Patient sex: M
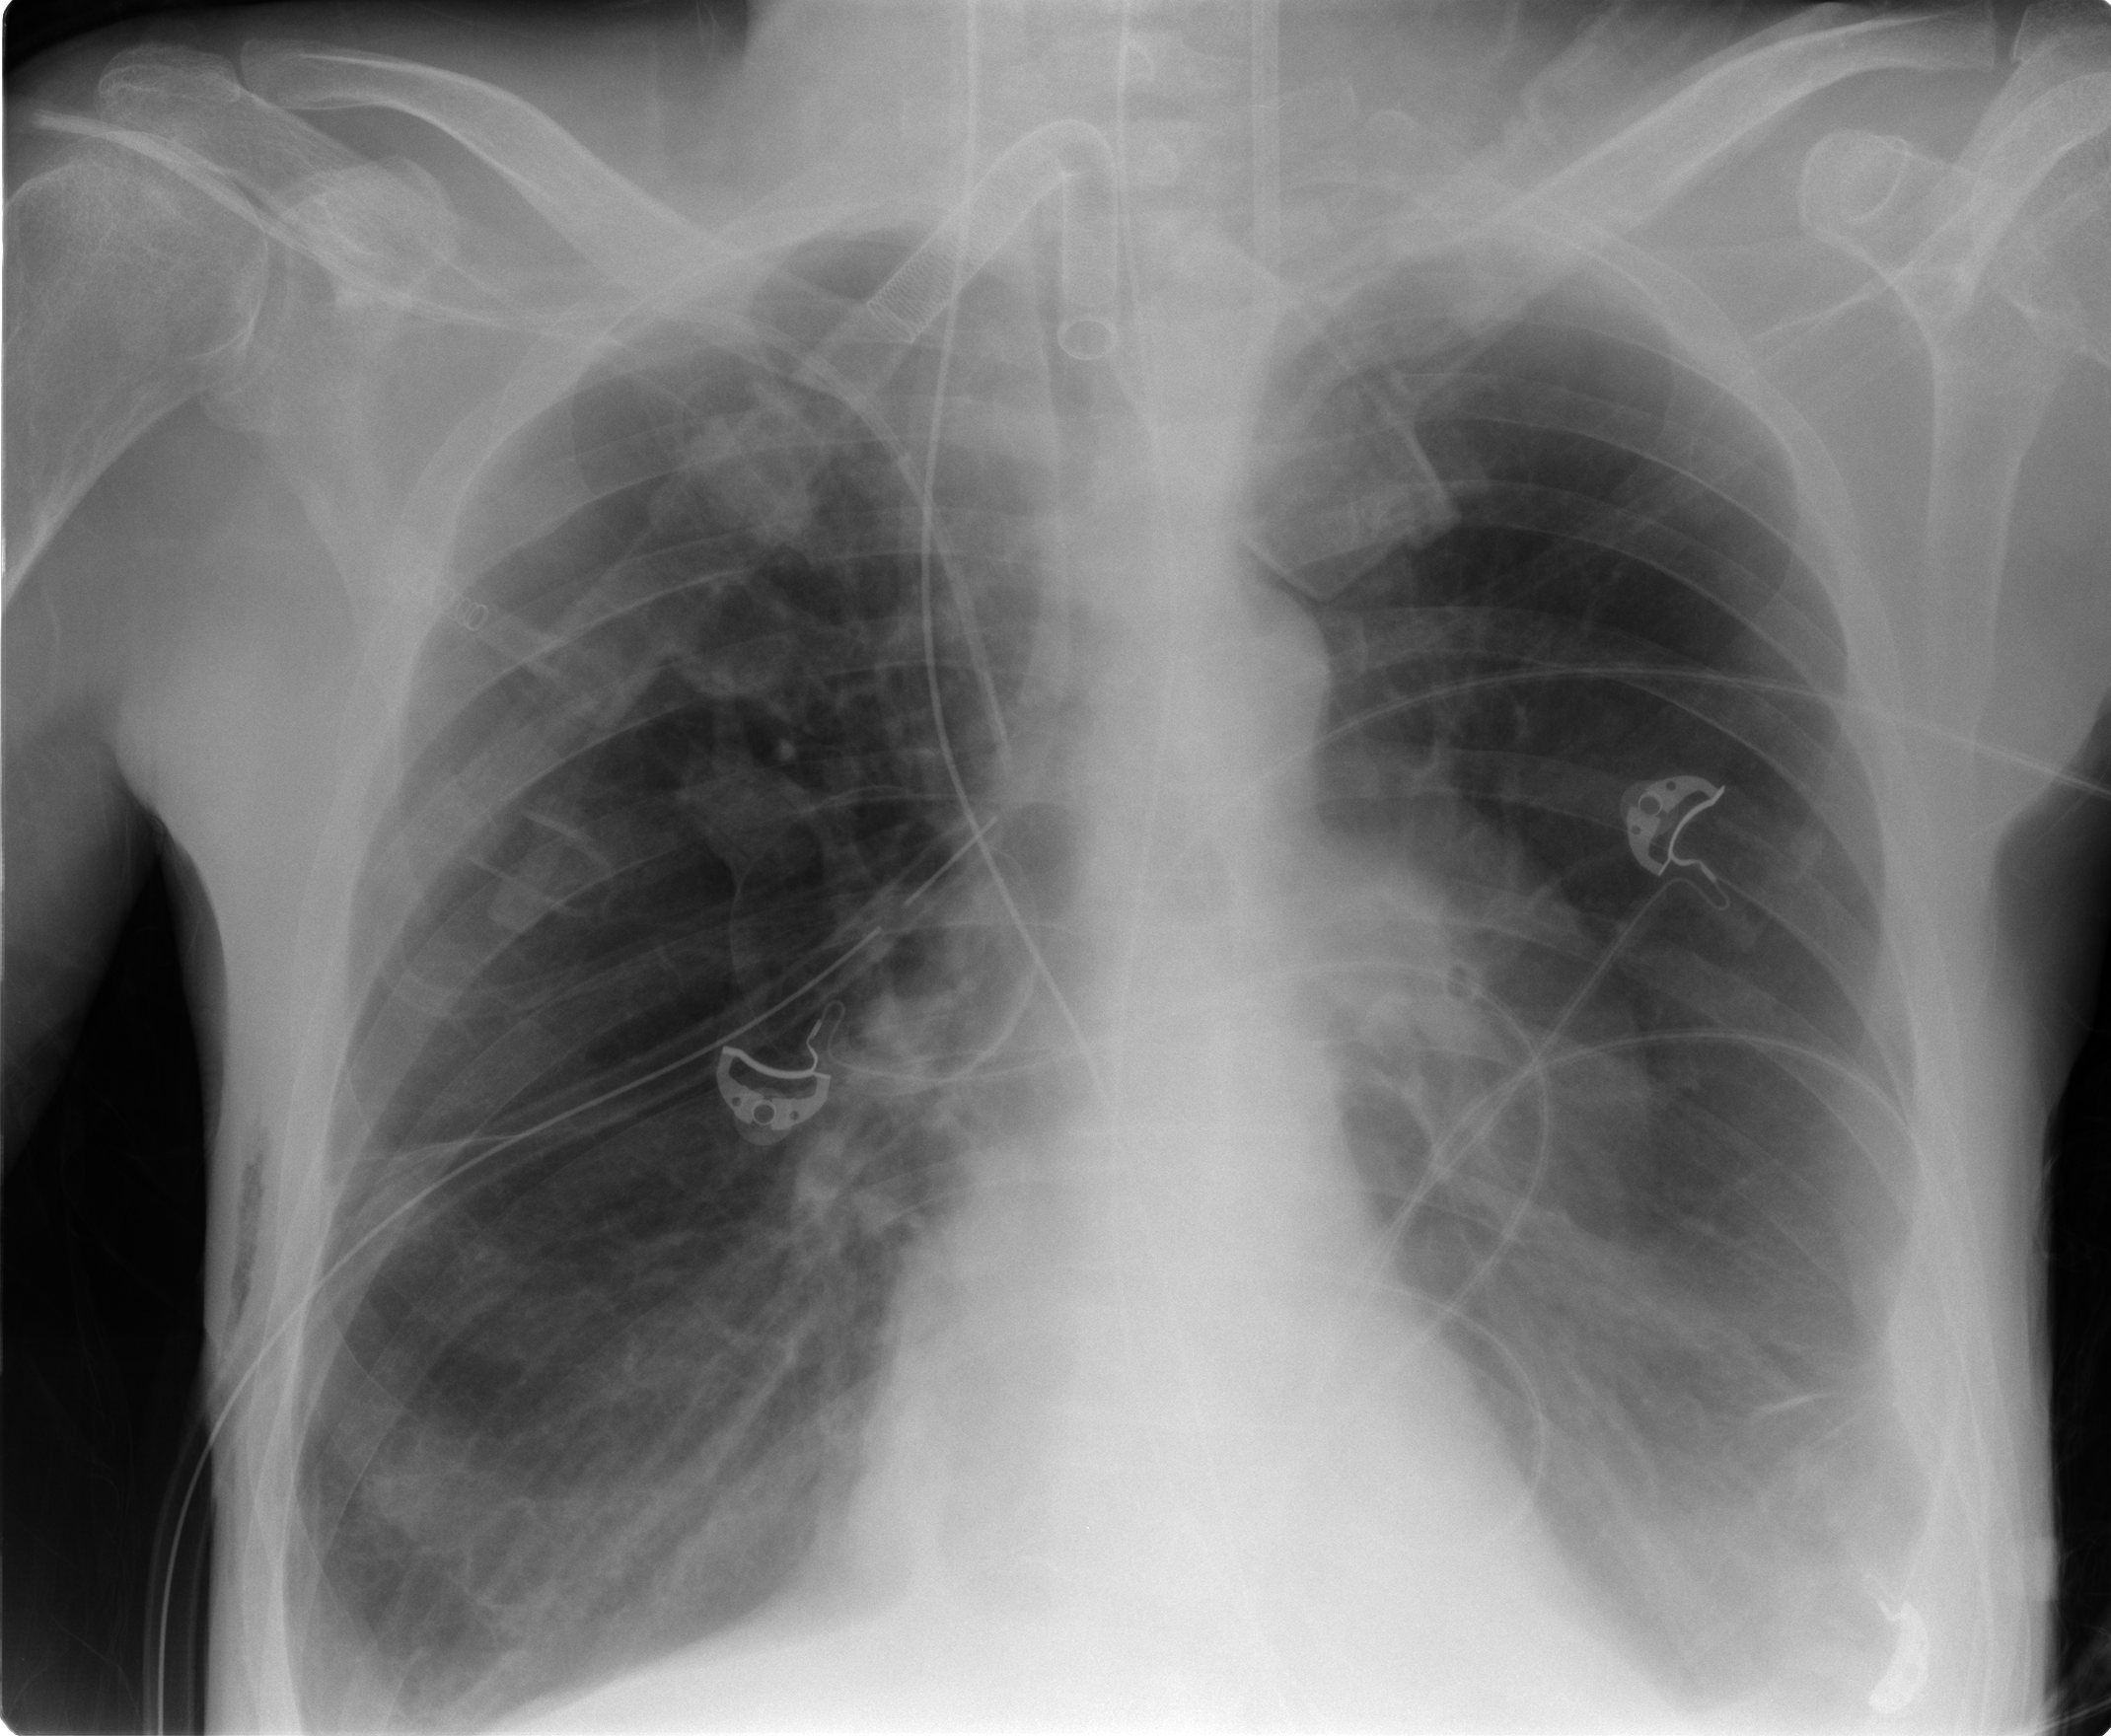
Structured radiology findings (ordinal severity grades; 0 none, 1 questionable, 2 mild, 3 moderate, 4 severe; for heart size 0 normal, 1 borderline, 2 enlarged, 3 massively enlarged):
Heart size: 0
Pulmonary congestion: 0
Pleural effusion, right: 1
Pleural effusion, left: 2
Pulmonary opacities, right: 0
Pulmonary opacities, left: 0
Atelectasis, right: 2
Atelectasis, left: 2